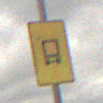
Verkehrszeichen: KennzeichnungspflichtigeFahrzeugeGefaehrlicheGueterOhnePfeilsymbol
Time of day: Midday
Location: Outdoor (Nature)
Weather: Overcast
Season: NotSpecified
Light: Natural